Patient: sex M, age 22
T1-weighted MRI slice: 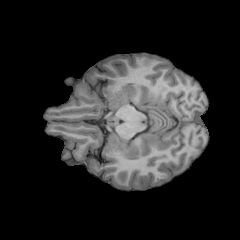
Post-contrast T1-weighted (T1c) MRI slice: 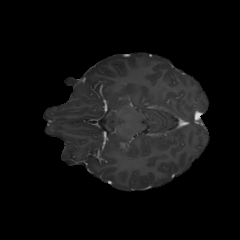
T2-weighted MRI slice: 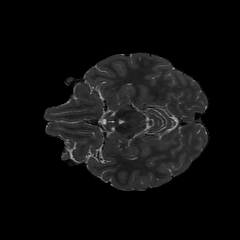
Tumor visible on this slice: no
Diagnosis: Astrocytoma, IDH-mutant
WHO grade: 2